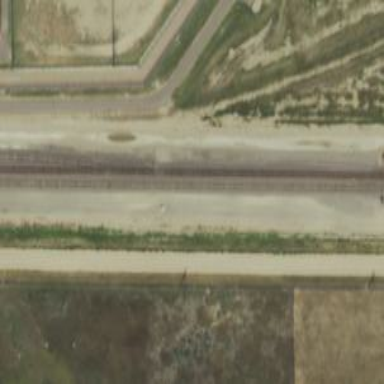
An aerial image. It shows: Railway track.